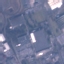
Land use / land cover class: Industrial